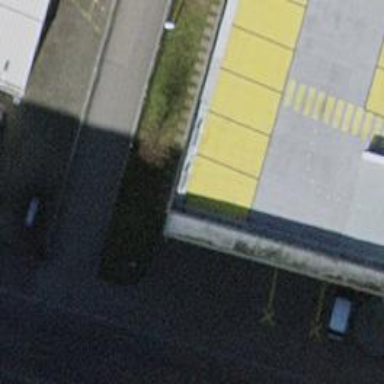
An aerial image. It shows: Lift gate barrier.